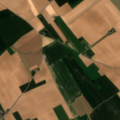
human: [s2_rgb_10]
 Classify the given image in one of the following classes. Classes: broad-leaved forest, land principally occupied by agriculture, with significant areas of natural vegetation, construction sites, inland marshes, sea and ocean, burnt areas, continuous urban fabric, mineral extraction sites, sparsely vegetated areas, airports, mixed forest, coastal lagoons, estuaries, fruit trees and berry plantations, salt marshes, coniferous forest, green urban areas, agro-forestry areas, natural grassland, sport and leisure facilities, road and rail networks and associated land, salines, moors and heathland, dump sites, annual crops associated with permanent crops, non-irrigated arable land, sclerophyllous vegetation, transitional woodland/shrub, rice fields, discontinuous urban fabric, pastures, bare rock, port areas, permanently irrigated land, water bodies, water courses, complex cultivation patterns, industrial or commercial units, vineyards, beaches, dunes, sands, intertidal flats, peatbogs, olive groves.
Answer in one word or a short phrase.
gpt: discontinuous urban fabric, non-irrigated arable land, pastures, complex cultivation patterns